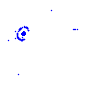
Particle: electron